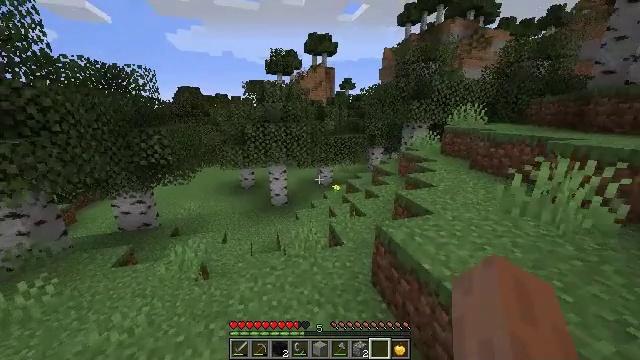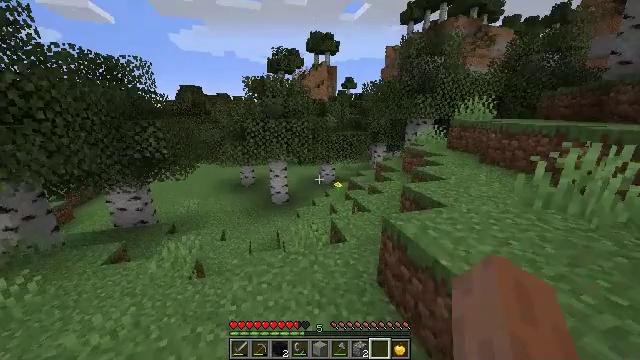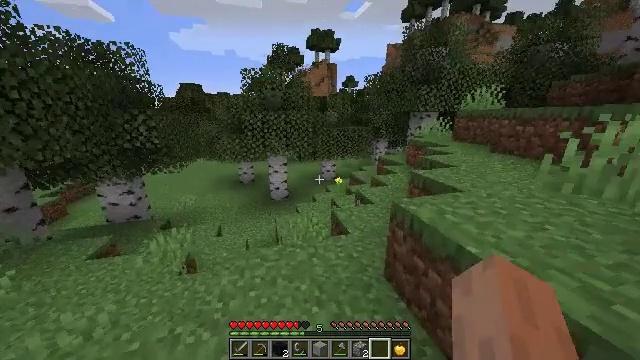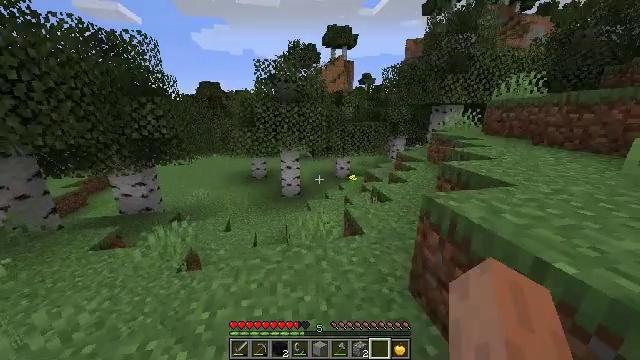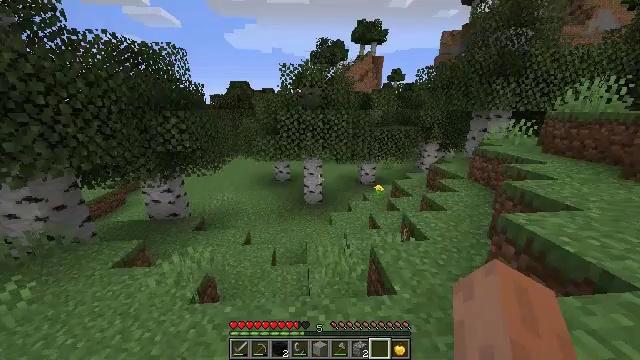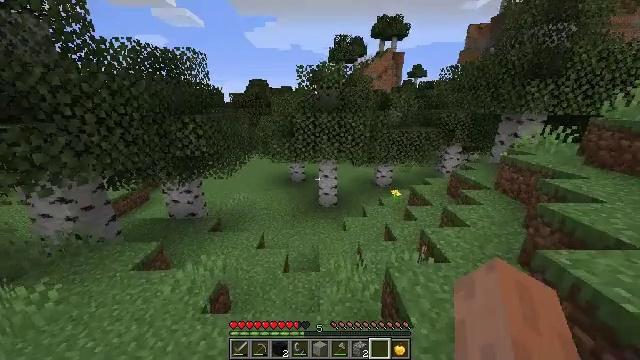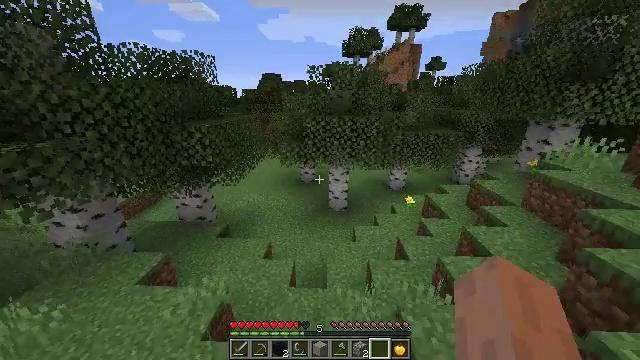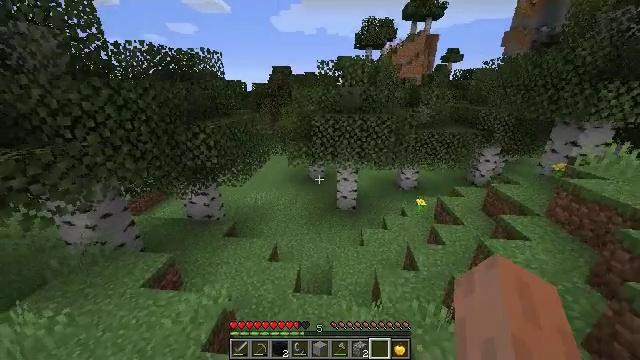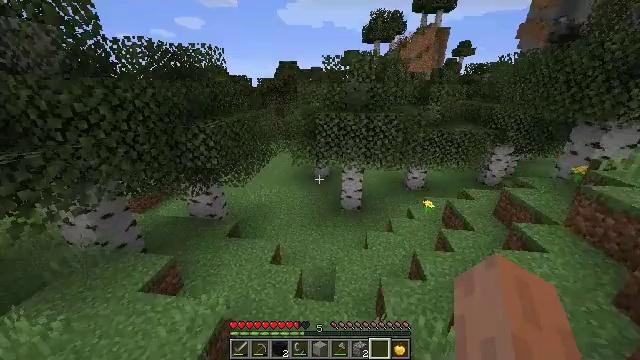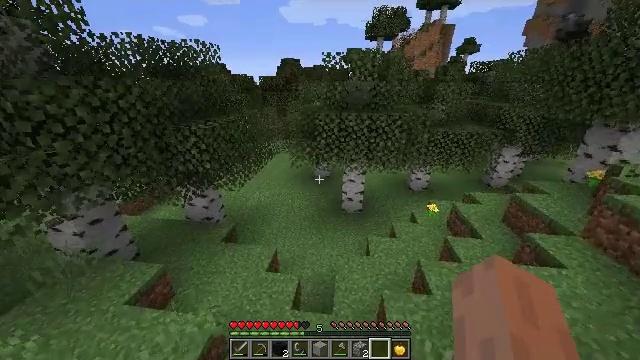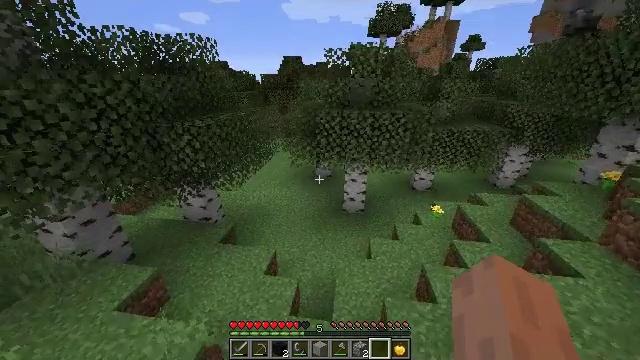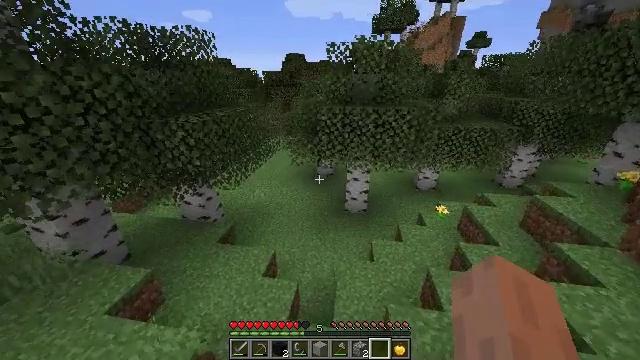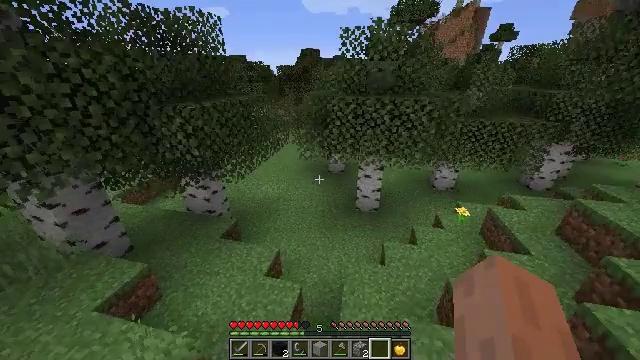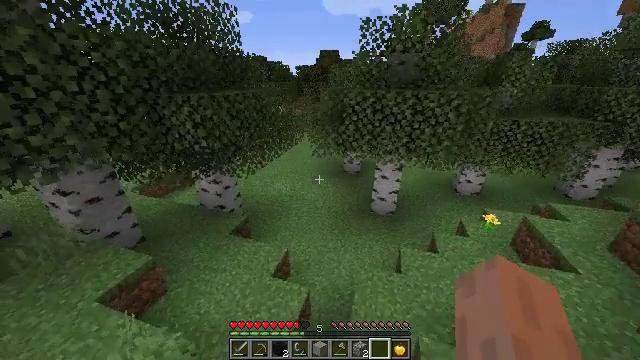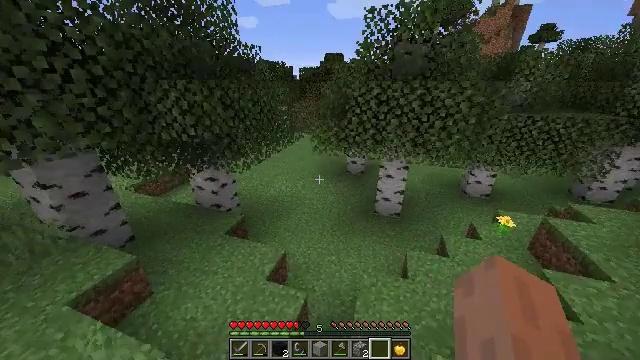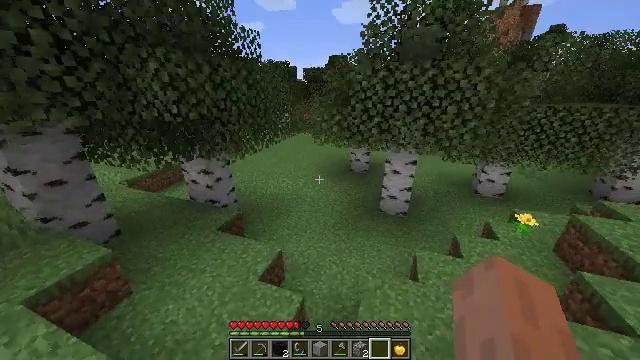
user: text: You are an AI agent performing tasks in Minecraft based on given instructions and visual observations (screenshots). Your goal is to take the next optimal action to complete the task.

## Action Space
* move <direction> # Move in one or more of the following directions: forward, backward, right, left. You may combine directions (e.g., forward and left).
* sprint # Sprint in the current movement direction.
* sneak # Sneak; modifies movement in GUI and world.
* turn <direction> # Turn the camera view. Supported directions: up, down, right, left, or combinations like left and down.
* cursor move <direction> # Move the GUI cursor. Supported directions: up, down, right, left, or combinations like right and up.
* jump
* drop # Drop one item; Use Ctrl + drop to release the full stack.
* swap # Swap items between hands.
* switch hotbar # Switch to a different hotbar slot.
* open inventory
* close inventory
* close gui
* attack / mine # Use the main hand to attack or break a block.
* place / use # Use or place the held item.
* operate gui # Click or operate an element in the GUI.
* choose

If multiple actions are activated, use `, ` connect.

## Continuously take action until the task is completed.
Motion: motion action
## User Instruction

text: Kill the chicken.
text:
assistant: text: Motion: move forward, sprint, jump
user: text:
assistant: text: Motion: move forward, sprint, jump
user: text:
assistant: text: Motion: move forward, sprint, turn left, jump
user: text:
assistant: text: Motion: move forward, sprint, turn left, jump
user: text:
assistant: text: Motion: move forward, sprint, turn left, jump
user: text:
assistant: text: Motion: move forward, sprint, turn left and down, jump
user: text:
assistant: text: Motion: move forward, sprint, turn left and down, jump
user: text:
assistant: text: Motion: move forward, sprint, turn left and down, jump
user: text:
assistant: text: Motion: move forward, sprint, jump
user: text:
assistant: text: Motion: move forward, sprint, jump
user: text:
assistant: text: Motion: move forward, sprint, jump
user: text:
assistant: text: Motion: move forward, sprint, turn left, jump
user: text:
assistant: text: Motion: move forward, sprint, turn left, jump
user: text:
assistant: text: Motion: move forward, sprint, turn left, jump
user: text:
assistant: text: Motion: move forward, sprint, turn left, jump
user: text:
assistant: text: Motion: move forward, sprint
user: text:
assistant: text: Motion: move forward, sprint
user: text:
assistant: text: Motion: move forward, sprint
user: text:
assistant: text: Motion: move forward, sprint
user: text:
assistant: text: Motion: move forward, sprint
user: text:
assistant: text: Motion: move forward, sprint
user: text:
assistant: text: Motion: move forward, sprint, turn up
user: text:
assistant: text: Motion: move forward, sprint, turn up
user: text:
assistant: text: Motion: move forward, sprint, turn up
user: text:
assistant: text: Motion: move forward, sprint
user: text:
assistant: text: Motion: move forward, sprint
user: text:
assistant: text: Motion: move forward, sprint
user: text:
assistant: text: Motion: move forward, sprint
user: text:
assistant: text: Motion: move forward, sprint
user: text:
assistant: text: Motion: move forward, sprint